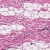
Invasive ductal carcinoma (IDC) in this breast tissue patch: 0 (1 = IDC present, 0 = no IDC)